Question: I'm designing a navigation bar. The code looks like this:
'''
<nav class="menu">
<ul class="topnav">
<li><a href="index.html">Overview</a></li>
...
</ul>
</nav>
'''
In css I have the following code for the li elements:
'''
ul.topnav li{
cursor:pointer;
list-style-type:none;
display:inline;
float:left;
background-clip:padding-box;
text-align:center;
width:139px;
background-repeat:repeat-x;
background-image:url(images/nav_normal.png);
background-color:#CC33CC;
font-size:14px;
padding:9px 0 8px 0;
margin:0;
color:#6F5270;
text-shadow:#FCF 0 1px;
}
ul.topnav li a{
font-size:15px;
font-weight:bold;
padding:auto;
color:#FFFFFF;
text-shadow:#903 0 1px;
text-decoration:none;
}
'''
It generates this following button:

The problem is the link-clickable area (shown in blue above) doesn't cover the entire surface of the button. So when I click on the edges of the button, it doesn't work. I tried to play with value but couldn't solve the problem. Is there an easy and efficient way to make the link cover the whole area of the button so that it works wherever on the button the user might click?
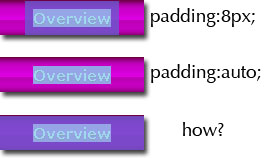
Answer: Try setting 'display: block;' in the CSS for 'ul.topnav li a'.